Question: I am new on linux .I want to autostart the stardict in background progress.In this way ,I can translate words easily by selecting them .
English is not my native tongue,but I love it.
what I do now is just add 'stardict &' in /etc/rc.local file as what i did for goagent.but i doesn't work for stardict.

what should i do?
Any advice will be appreciated!
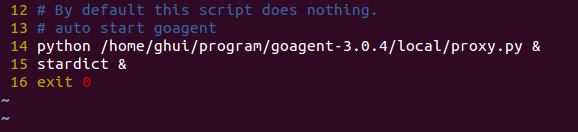
Answer: As per this article they suggest to start startidct as the user logins to GUI mode <URL> this might be helpful.
Thanks & Regards,
Alok Thaker